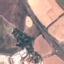
Label: Highway